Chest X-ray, PA view. Patient: 78 years old, sex M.
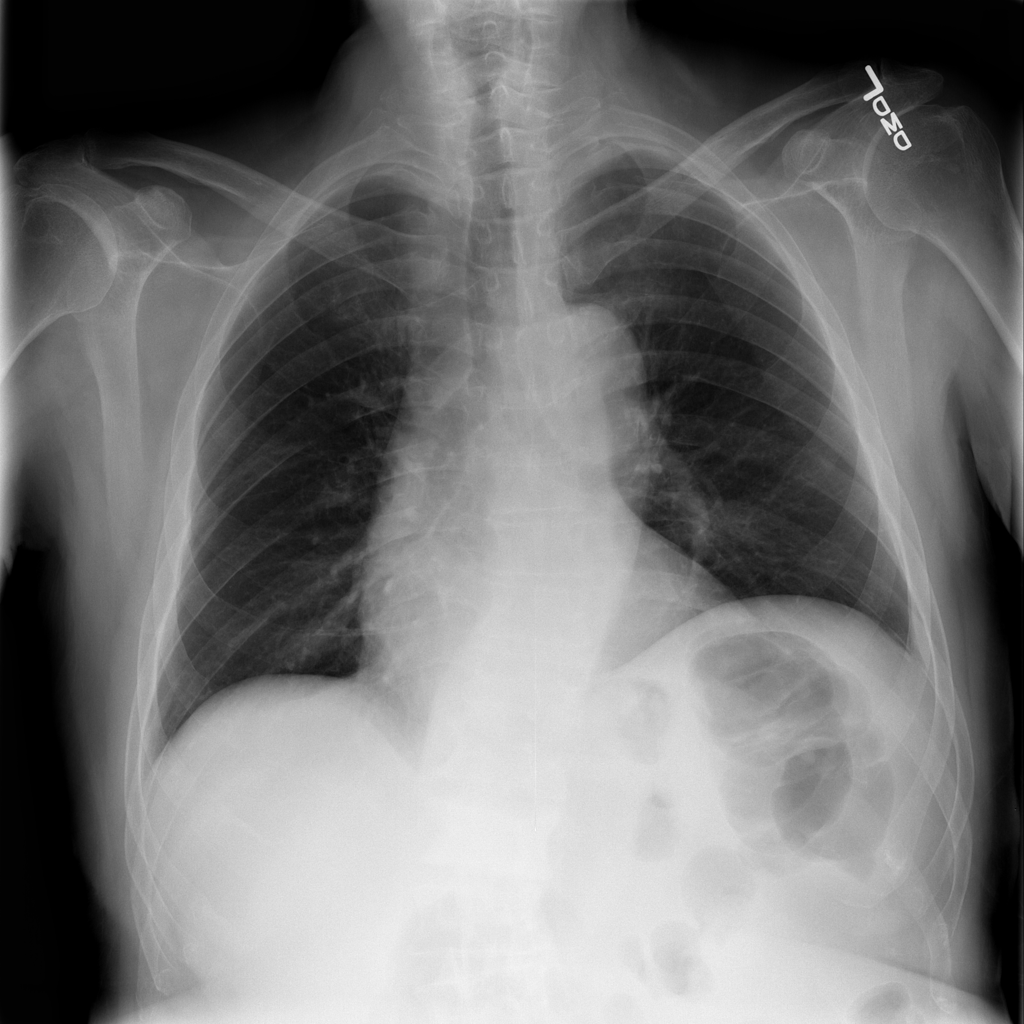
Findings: No Finding